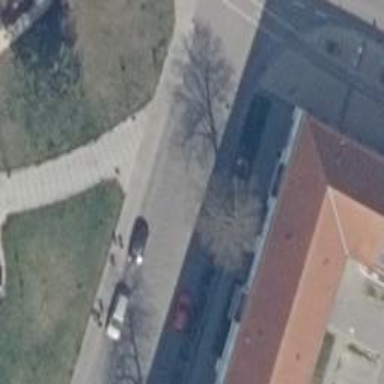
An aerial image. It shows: Residential road with lane for parking on the right. The surface of the right sidewalk is made of sett.